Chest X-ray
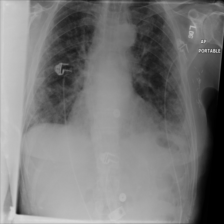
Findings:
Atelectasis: negative
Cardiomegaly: negative
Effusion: negative
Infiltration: positive
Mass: negative
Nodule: negative
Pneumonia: negative
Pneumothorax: negative
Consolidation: negative
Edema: negative
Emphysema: negative
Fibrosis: negative
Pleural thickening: negative
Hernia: negative